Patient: sex F, age 55
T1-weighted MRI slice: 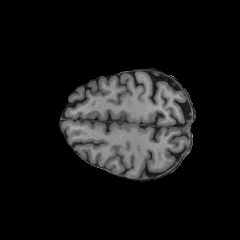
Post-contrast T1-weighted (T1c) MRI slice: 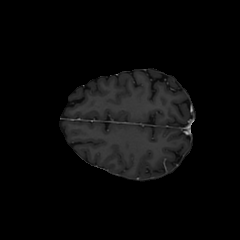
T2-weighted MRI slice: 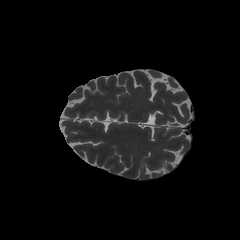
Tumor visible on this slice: no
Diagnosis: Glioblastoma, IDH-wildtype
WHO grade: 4